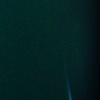
Label: space